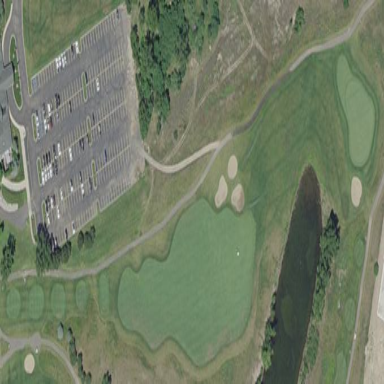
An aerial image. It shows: Area with grass used as rough in golf course.